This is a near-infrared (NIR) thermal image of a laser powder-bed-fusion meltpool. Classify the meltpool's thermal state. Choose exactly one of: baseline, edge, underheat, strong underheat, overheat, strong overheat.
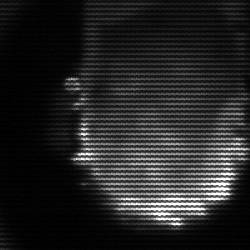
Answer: baseline